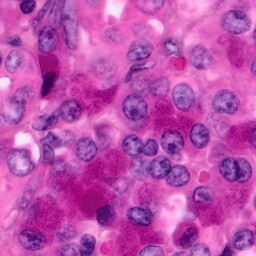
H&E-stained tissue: Pancreatic